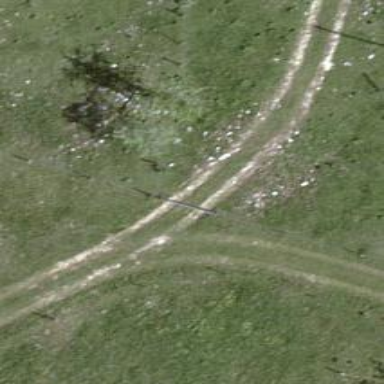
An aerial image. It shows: Track with grass surface categorized as grade4 tracktype.